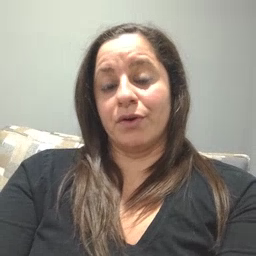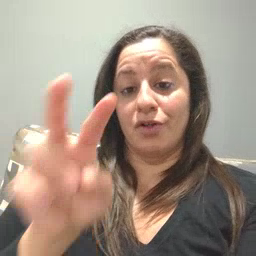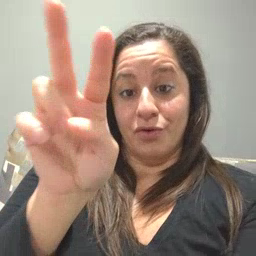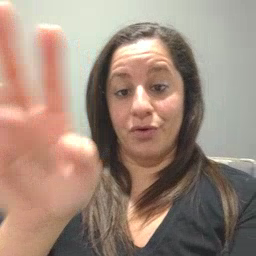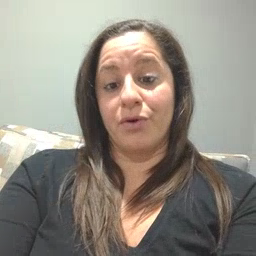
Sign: look